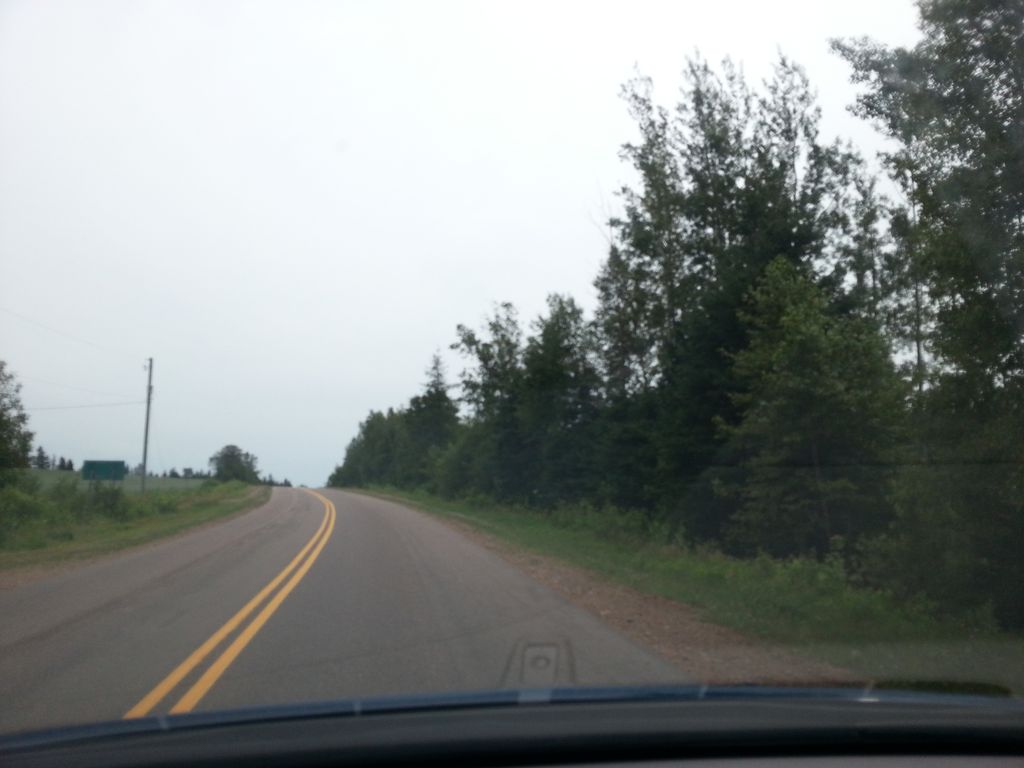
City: charlottetown